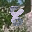
Label: 8